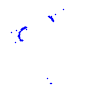
Particle: proton